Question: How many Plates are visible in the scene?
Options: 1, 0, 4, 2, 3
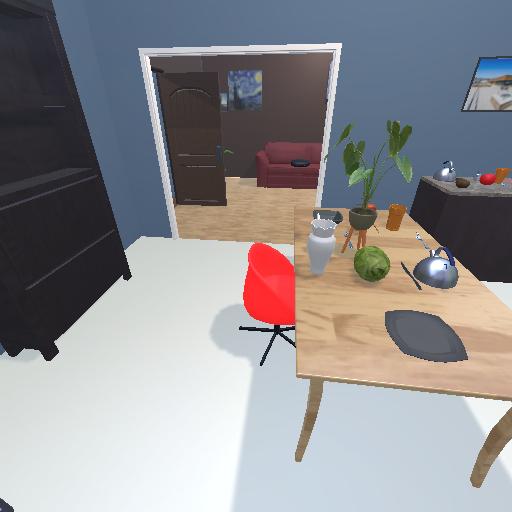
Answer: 1